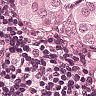
Metastatic tissue present: yes